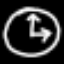
Label: clock